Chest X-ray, AP view. Patient: 59 years old, sex M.
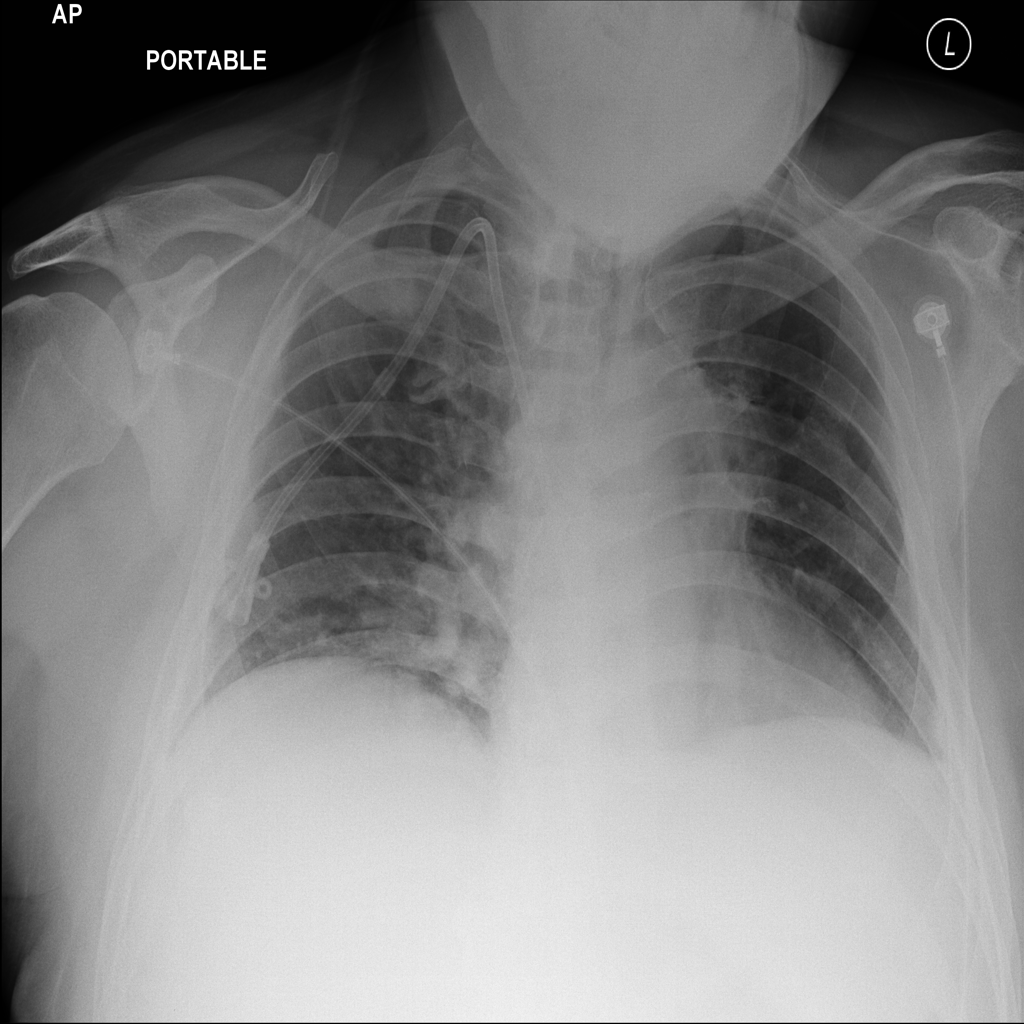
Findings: No Finding